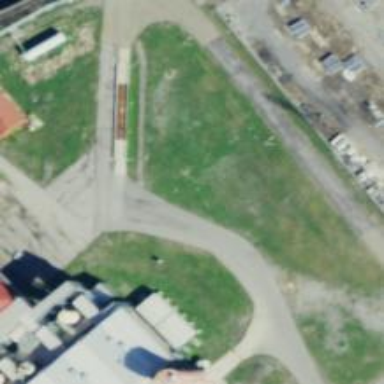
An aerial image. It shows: Abandoned spur railway.